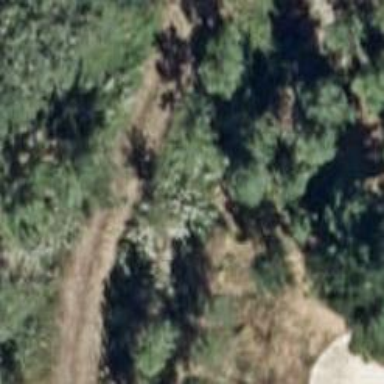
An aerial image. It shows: Track road with grade4 tracktype.